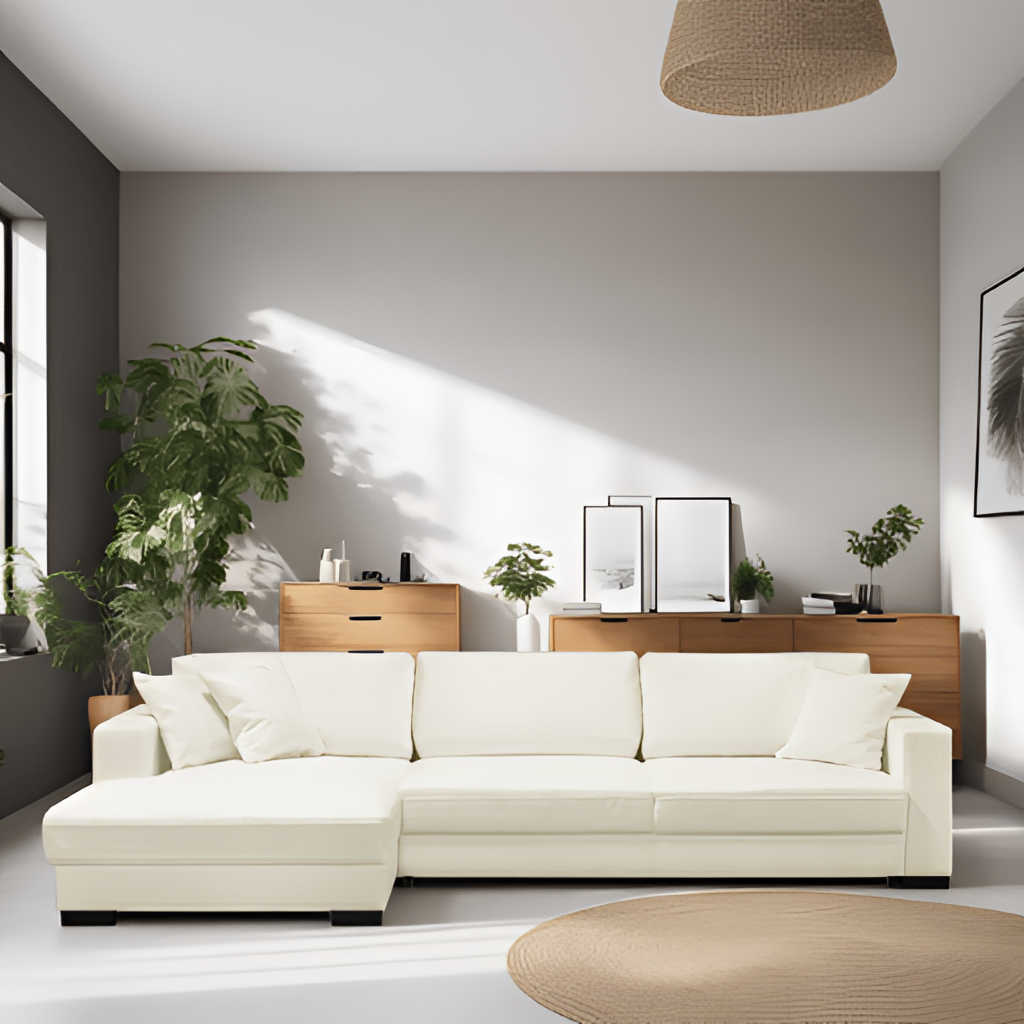
leather sectional sofa, living room, contemporary, gray paint wallpaper, with solid pattern, gray tile flooring, with smooth pattern